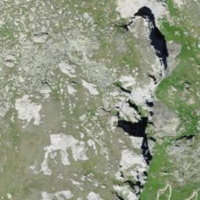
EUNIS habitat code: 31
Species observed at this site:
Polystichum lonchitis
Chamaenerion angustifolium
Oreojuncus trifidus